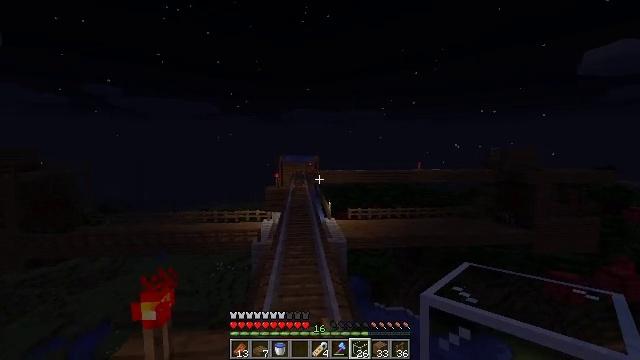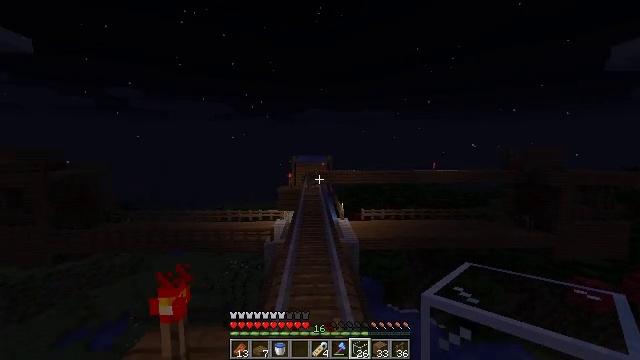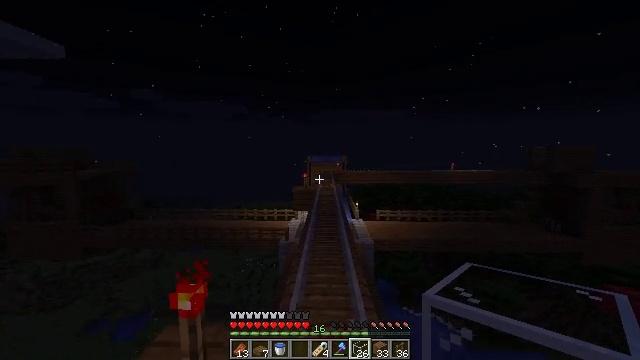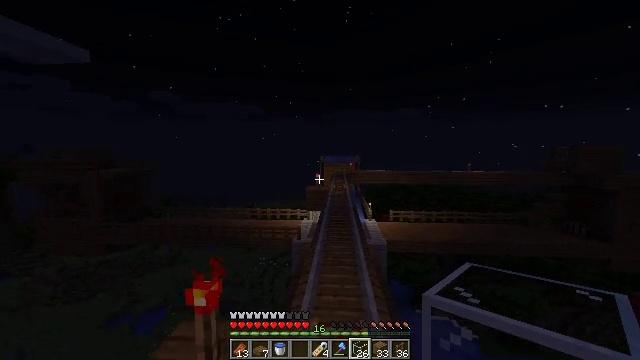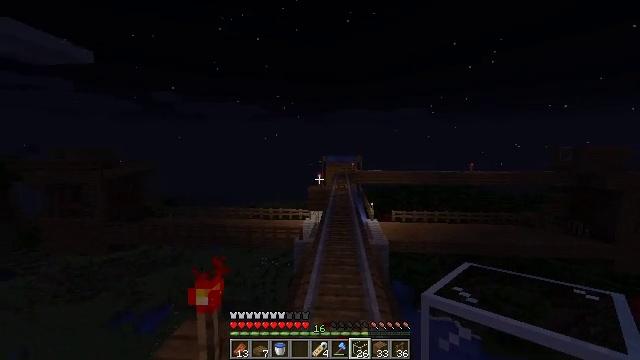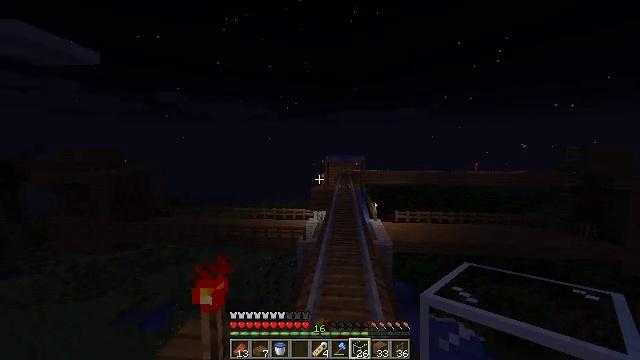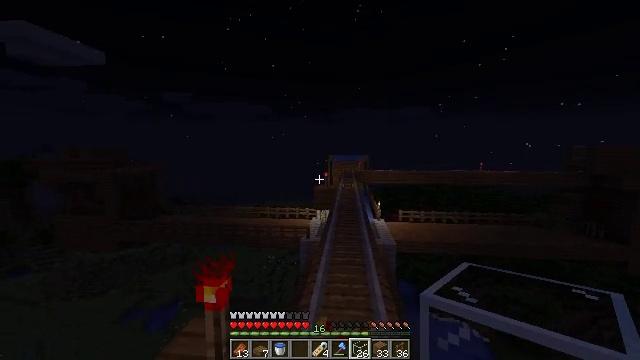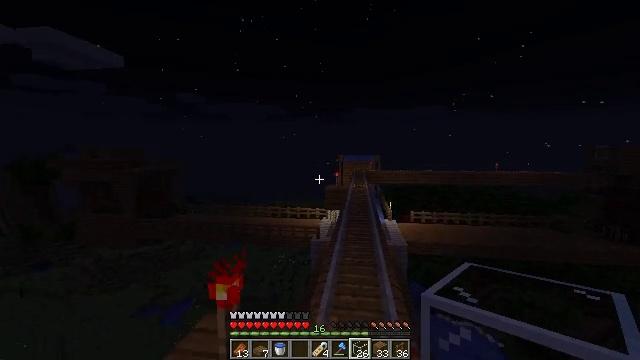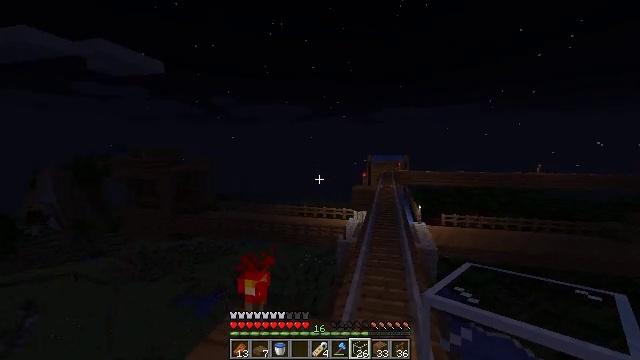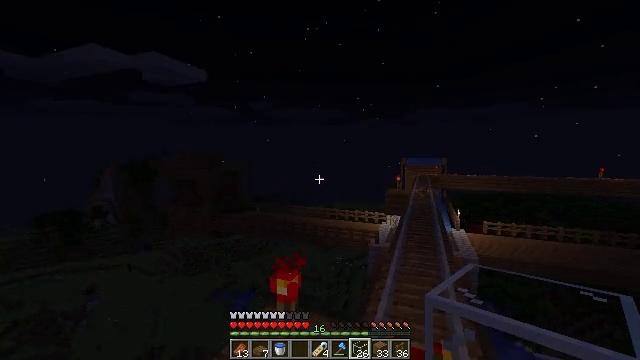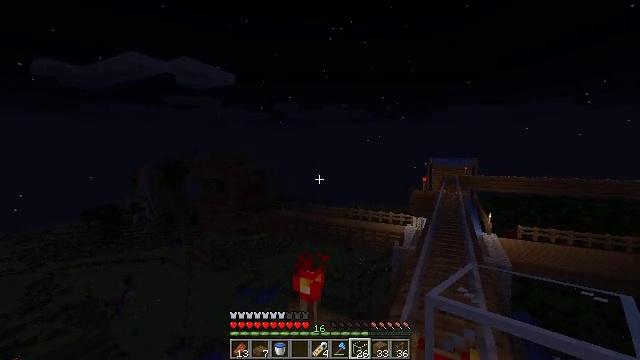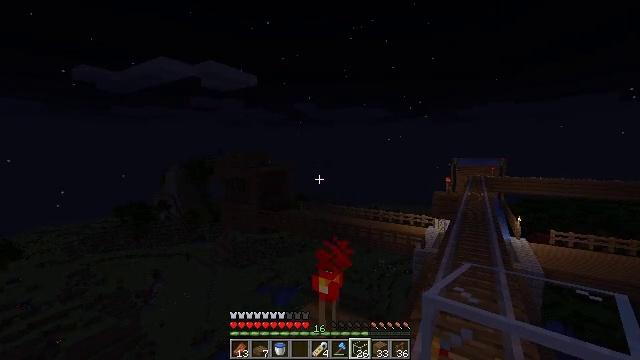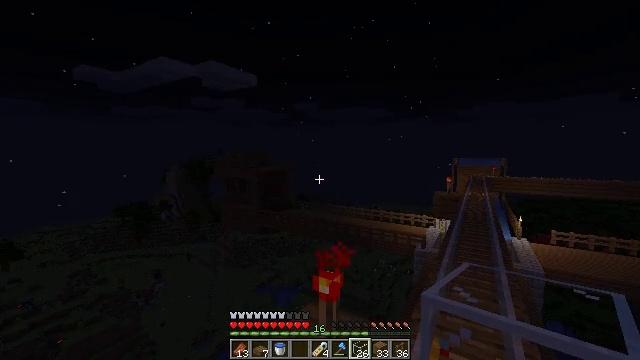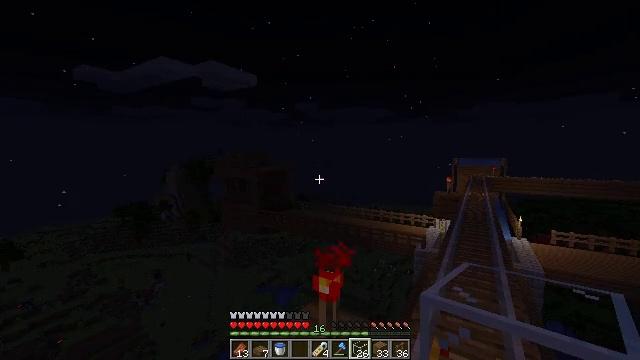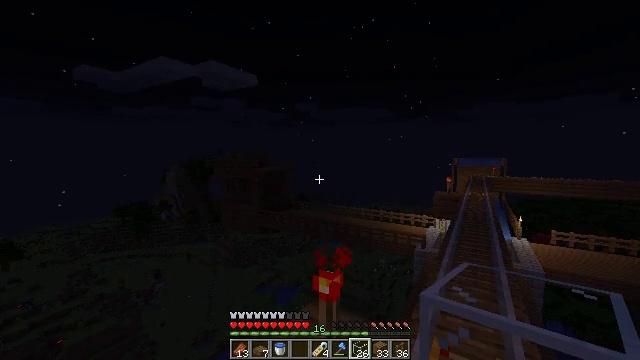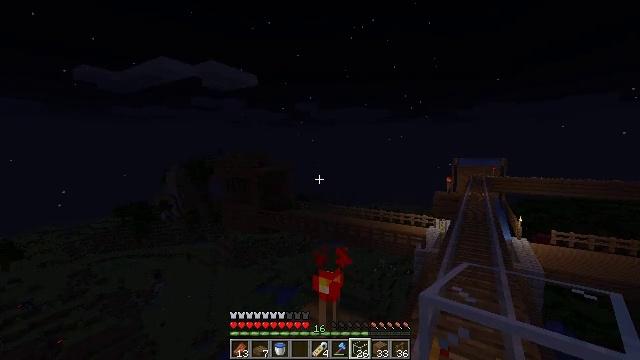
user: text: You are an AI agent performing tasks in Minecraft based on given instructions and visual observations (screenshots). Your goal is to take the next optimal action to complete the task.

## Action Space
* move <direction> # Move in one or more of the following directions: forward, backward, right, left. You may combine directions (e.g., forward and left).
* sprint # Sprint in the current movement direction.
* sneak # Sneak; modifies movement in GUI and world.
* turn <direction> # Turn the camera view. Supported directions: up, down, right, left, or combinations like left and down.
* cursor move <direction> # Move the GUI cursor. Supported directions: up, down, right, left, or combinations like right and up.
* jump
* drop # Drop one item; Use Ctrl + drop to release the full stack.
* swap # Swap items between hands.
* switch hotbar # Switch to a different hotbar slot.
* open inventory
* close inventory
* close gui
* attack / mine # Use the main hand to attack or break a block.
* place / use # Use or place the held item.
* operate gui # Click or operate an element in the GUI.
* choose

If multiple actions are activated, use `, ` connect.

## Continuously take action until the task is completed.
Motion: motion action
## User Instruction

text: Mine the glass to clear the view.
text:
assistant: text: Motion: turn left
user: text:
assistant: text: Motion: turn left
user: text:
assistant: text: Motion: turn left
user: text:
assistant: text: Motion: no_op
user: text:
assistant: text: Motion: no_op
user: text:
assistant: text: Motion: no_op
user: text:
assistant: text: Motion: turn left
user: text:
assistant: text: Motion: turn left
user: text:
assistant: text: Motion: turn left
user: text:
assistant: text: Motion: turn left
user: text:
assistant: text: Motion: turn left
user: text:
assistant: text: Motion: no_op
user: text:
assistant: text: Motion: no_op
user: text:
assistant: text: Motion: no_op
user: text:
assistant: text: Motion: no_op
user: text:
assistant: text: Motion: no_op
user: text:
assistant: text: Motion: no_op
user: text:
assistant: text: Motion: no_op
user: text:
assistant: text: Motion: no_op
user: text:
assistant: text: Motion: no_op
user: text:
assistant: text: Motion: no_op
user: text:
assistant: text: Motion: turn right
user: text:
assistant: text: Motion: turn right
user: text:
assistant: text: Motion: turn right and down
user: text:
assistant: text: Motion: turn right and down
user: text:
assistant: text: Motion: turn right and down
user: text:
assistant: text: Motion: no_op
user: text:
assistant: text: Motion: no_op
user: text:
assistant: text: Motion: no_op
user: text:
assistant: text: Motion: no_op